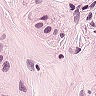
Metastatic tissue present: yes